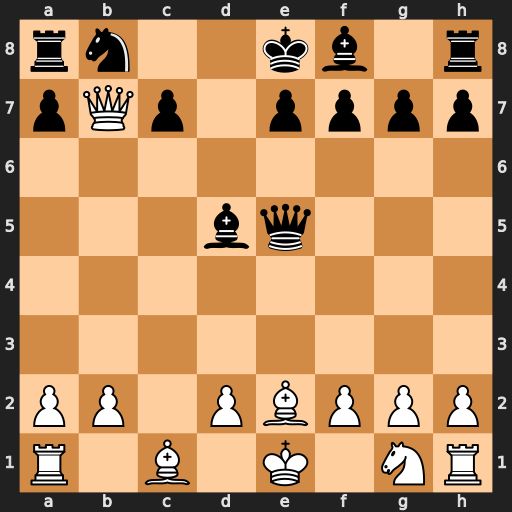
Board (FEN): rn2kb1r/pQp1pppp/8/3bq3/8/8/PP1PBPPP/R1B1K1NR
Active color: w
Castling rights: KQkq
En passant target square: -
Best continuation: Qc8#